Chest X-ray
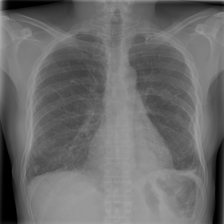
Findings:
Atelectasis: negative
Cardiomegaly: negative
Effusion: positive
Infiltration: negative
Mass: negative
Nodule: negative
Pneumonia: negative
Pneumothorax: negative
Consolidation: negative
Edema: negative
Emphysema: negative
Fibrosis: negative
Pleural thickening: positive
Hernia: negative